Question: I have a problem using a SeekBar in my code...
I'd like to have a SeekBar which the values are set by me, not by the user. The only solution I've founded and I don't like, is setting enabled to false, but the colors of the seek bar become grey... (so I can't do anything when the user slides the thumb...)
I would get something like that, but without touchable events!

SOLVED:
I solved the problem, as @CommonsWare says:
'''
public class TaskListProgressBar extends SeekBar {
public TaskListProgressBar(Context context) {
super(context);
}
public TaskListProgressBar(Context context, AttributeSet attrs) {
super(context, attrs);
}
public TaskListProgressBar(Context context, AttributeSet attrs, int defStyle) {
super(context, attrs, defStyle);
}
@Override
public boolean onTouchEvent(MotionEvent event) {
return true;
}
@Override
public boolean onTrackballEvent(MotionEvent ev) {
return false;
}
'''
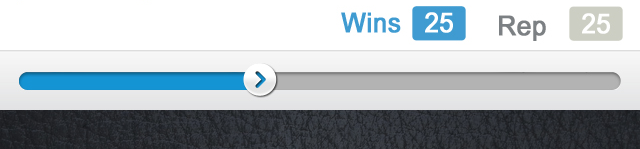
Answer: You could subclass it and override 'onTouchEvent()' and 'onTrackballEvent()' (to eat all attempts to silde the thumb) and also use 'android:focusable="false"' (to prevent it from getting the focus, so arrow keys cannot modify the thumb position).
That being said:
- I have never tried this, so YMMV.- Please only do this if you are changing the default thumb image, per your screenshot above. Otherwise, users will expect the thumb to be movable, and they will get frustrated when they cannot move it.